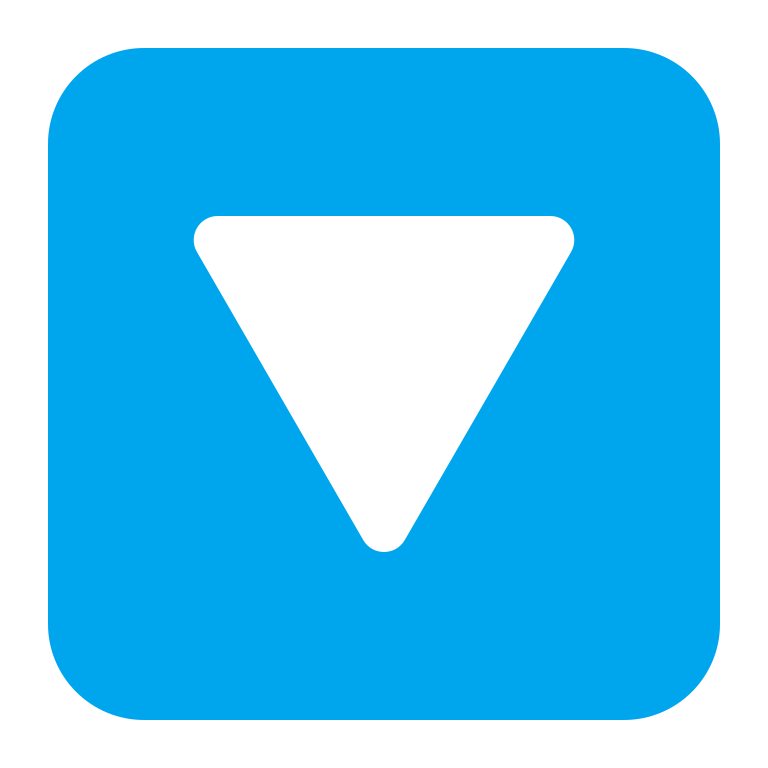
downwards button flat